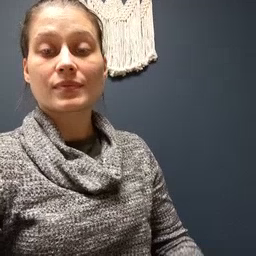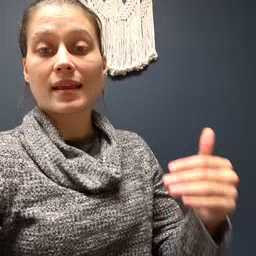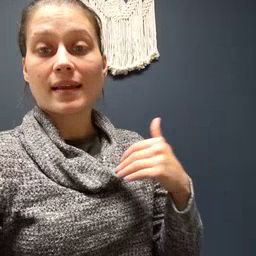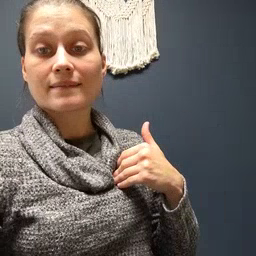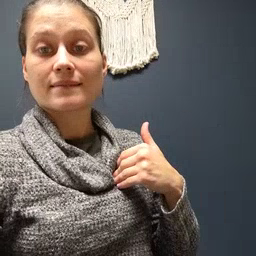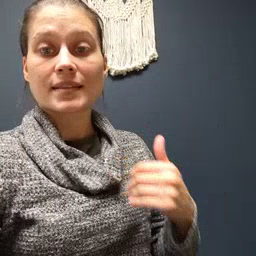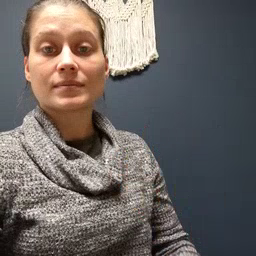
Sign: have